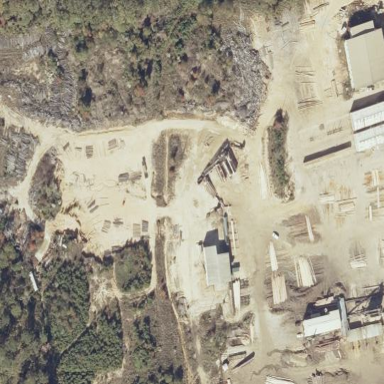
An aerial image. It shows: Industrial area with sawmill.